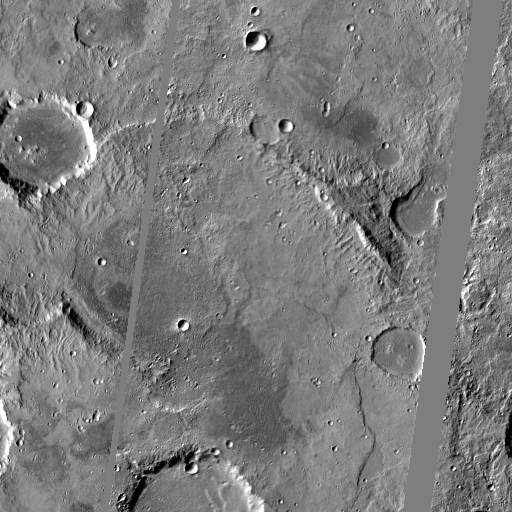
Crater classes present: Background, Other, Buried, Secondary